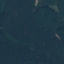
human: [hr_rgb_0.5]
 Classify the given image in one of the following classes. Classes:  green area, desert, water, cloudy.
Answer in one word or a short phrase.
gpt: green area